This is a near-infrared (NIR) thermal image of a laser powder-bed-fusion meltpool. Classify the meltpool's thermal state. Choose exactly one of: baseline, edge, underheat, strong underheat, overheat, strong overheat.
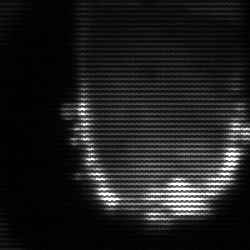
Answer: baseline